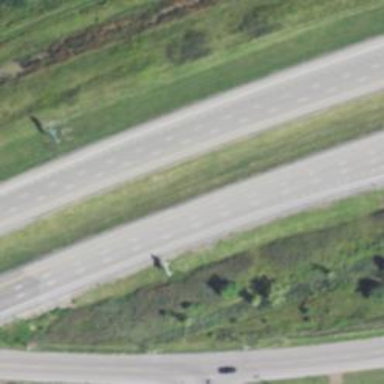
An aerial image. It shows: Motorway with embankment.